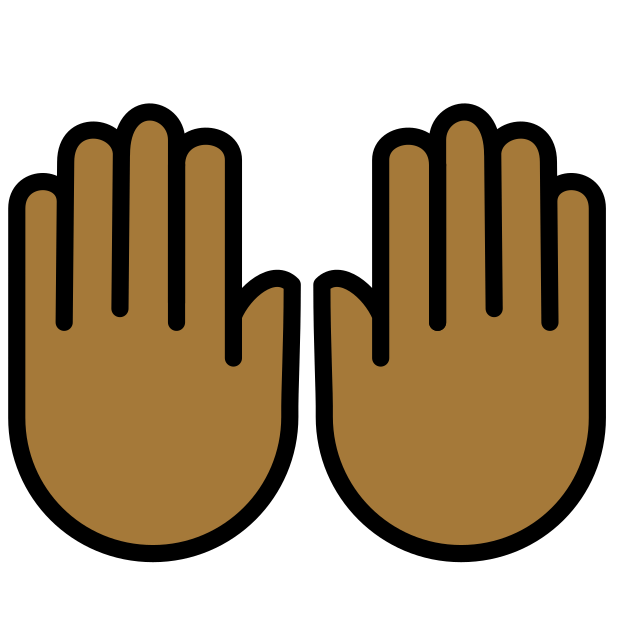
raising hands: medium-dark skin tone